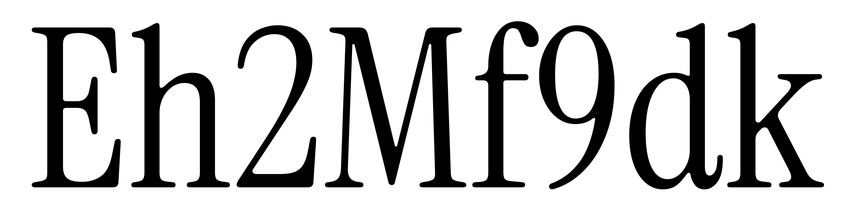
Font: InstrumentSerif-Regular